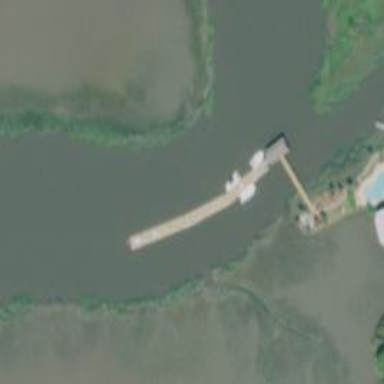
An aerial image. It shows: Pier with mooring facilities.